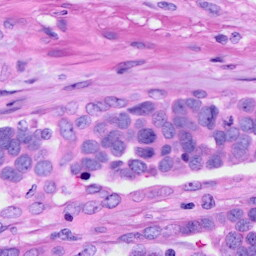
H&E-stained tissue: Ovarian